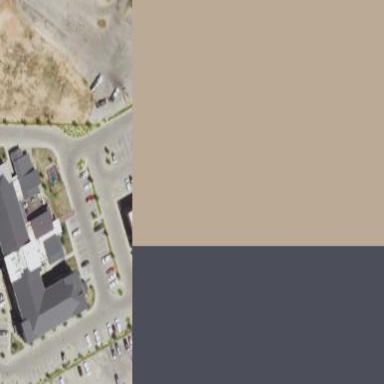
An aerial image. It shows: Hotel building.